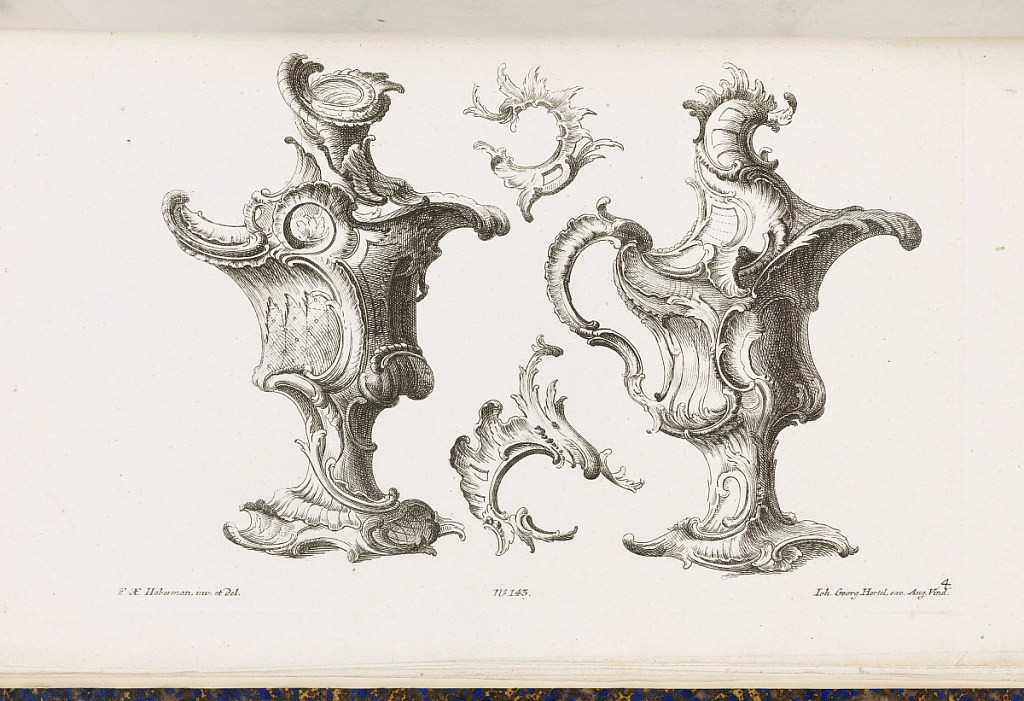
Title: Two Designs for Ewer-shaped Ornaments, Album of Ornament
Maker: Franz Xaver Habermann, German, 1721 – 1796
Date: ca. 1750
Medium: Etching, engraving on white laid paper
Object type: Print
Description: Two designs epitomizing the fantastical asymmetric rococo spirit, possibly to be produced in gold or silver. At left, a vase-like form decorated with shell motifs, acanthus leaves and c- and s-scrolls. At right, an ewer form decorated with shell, leave and c- and s-scrolls. Two auricular fragments are placed between the two objects.